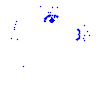
Particle: electron